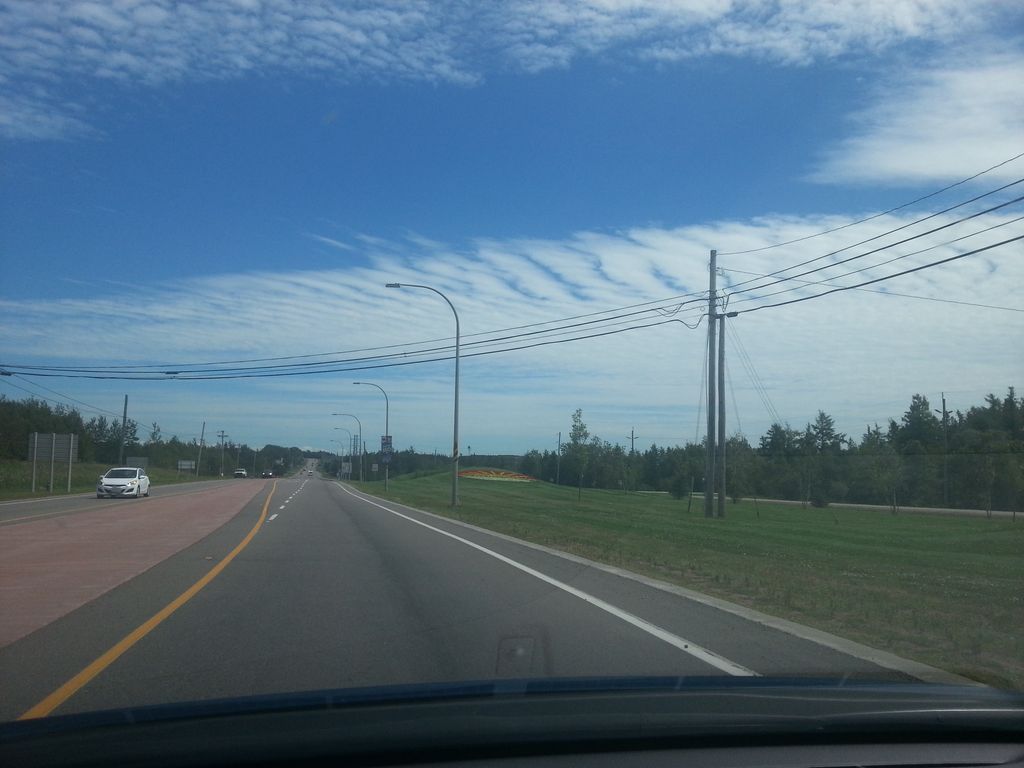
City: charlottetown